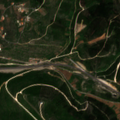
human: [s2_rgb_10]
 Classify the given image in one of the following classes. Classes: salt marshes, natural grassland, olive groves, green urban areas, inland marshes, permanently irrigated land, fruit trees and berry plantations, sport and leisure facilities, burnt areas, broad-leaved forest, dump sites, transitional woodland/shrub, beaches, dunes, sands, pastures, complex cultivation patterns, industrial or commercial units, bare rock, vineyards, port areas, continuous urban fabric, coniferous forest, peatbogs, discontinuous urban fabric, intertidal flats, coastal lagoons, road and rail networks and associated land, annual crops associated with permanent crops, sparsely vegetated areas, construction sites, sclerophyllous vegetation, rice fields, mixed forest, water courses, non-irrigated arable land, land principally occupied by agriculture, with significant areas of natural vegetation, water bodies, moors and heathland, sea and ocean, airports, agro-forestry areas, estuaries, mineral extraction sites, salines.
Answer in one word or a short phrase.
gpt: discontinuous urban fabric, olive groves, broad-leaved forest, mixed forest, transitional woodland/shrub